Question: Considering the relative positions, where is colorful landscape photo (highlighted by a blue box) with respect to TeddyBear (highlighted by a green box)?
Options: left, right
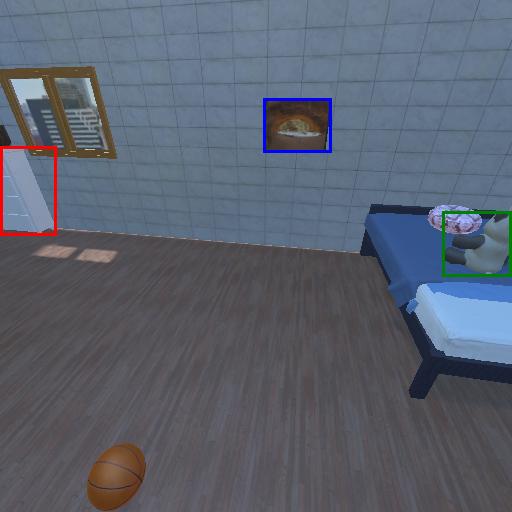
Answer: left